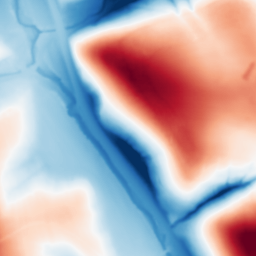
Category: multiscale
Decomposition family: dog
Decomposition parameters: sigma_low: 1
sigma_high: 50
Upsampling method: sinc_hamming
Upsampling parameters: scale: 2
kernel_size: 16
Upsampling scale: 2